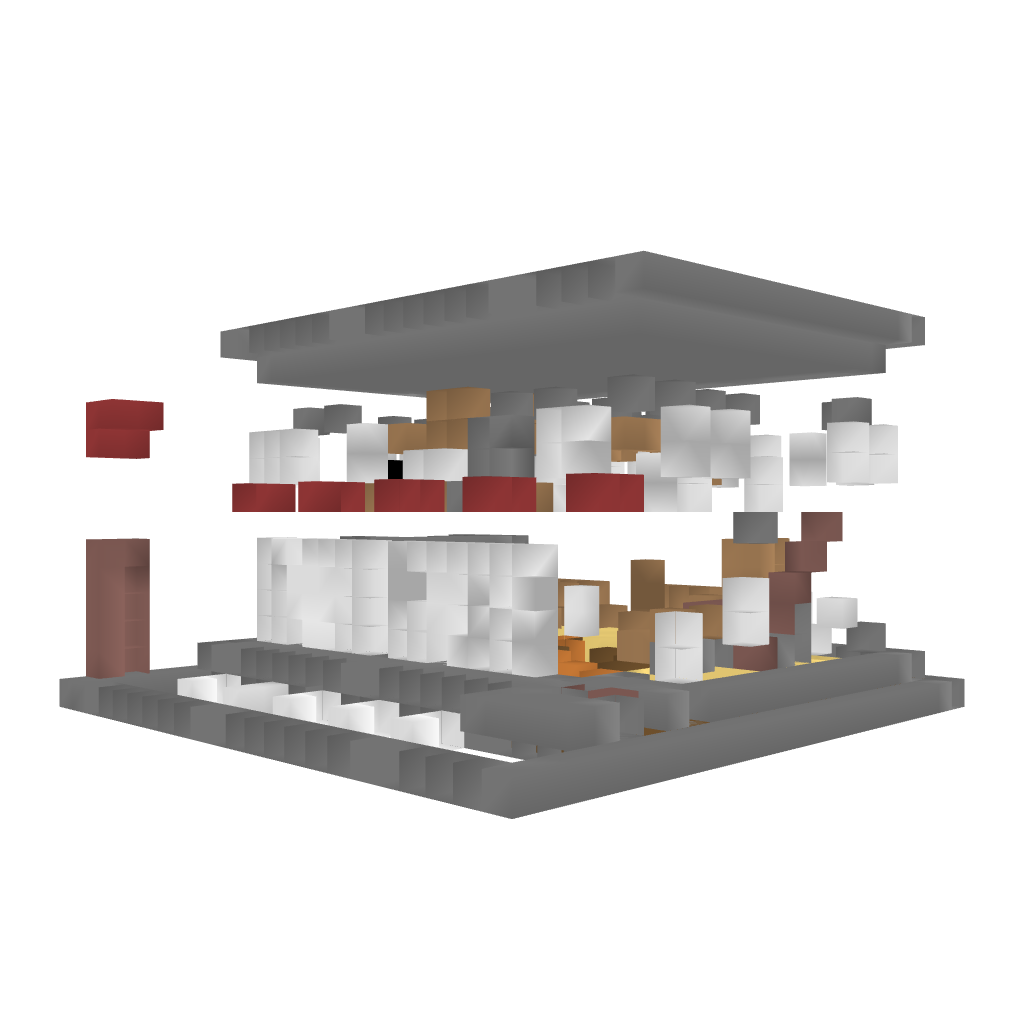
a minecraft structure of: Lower-class Modern Convenience Store with Apartments bad low quality